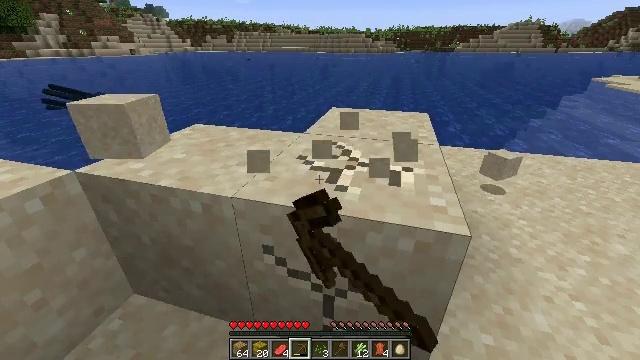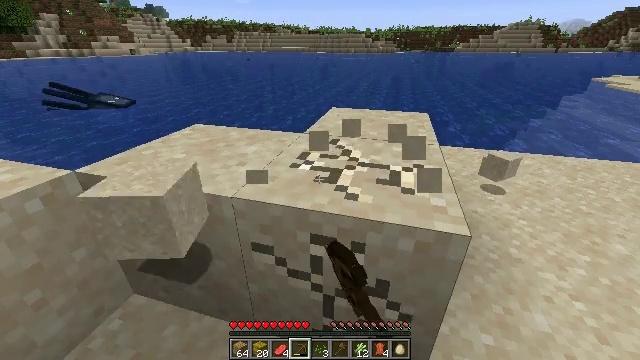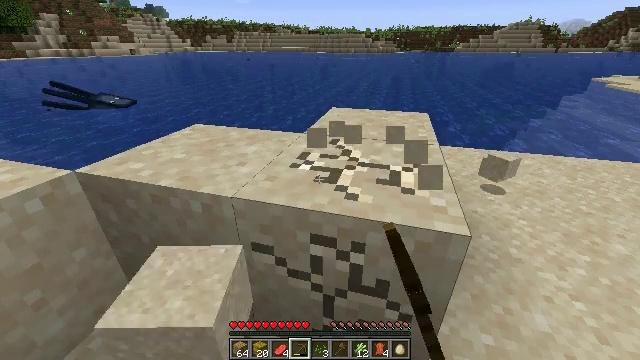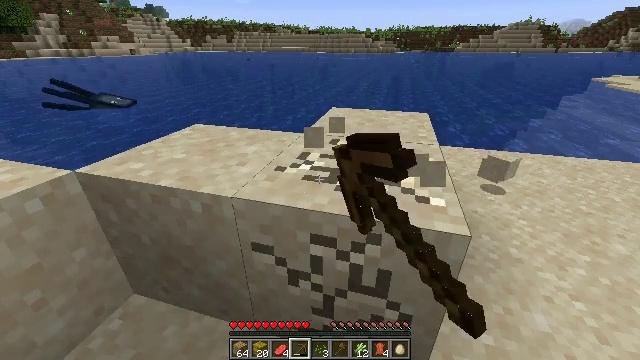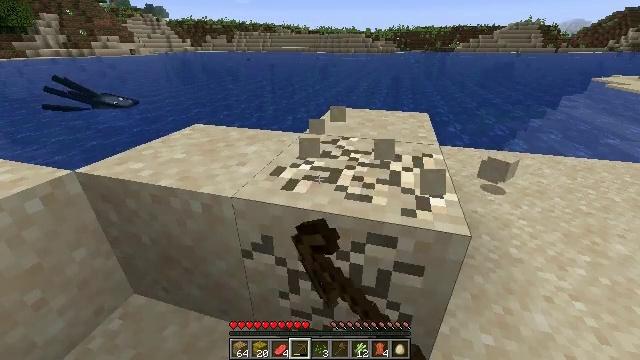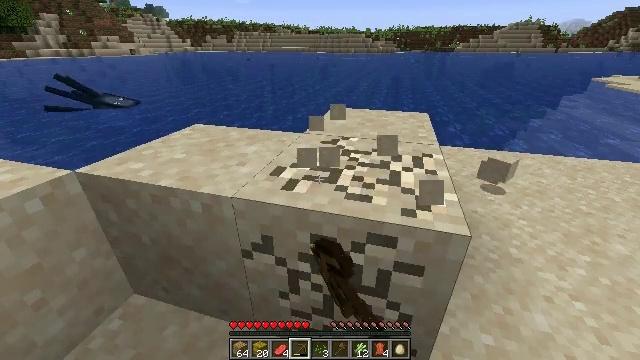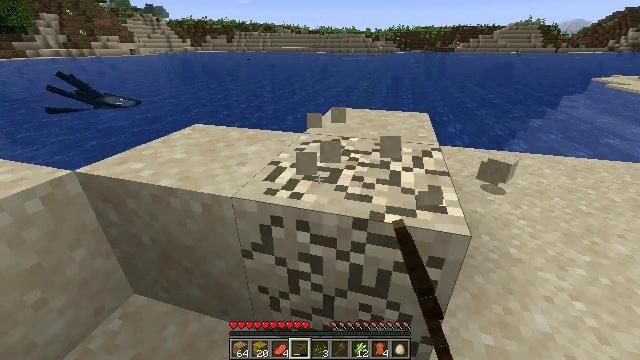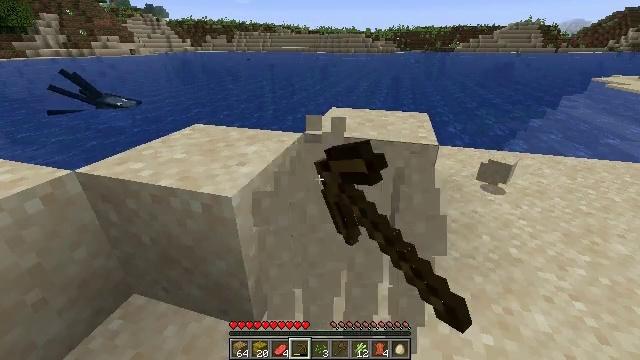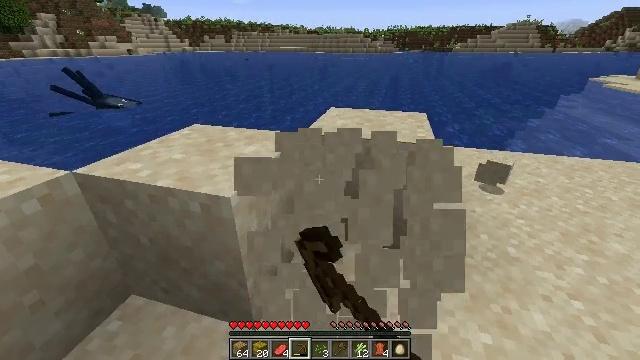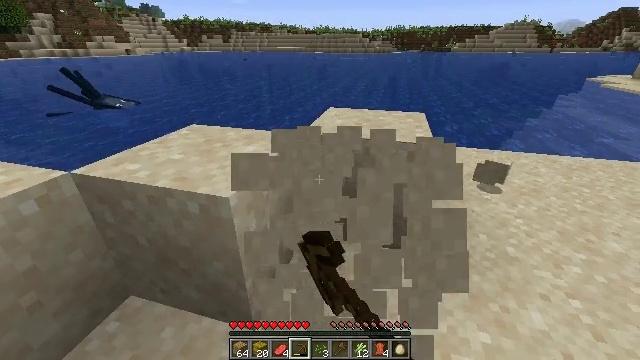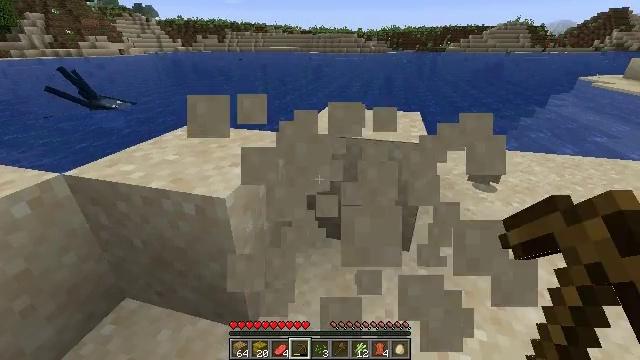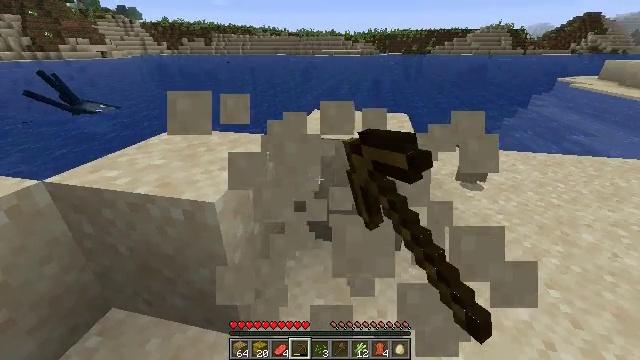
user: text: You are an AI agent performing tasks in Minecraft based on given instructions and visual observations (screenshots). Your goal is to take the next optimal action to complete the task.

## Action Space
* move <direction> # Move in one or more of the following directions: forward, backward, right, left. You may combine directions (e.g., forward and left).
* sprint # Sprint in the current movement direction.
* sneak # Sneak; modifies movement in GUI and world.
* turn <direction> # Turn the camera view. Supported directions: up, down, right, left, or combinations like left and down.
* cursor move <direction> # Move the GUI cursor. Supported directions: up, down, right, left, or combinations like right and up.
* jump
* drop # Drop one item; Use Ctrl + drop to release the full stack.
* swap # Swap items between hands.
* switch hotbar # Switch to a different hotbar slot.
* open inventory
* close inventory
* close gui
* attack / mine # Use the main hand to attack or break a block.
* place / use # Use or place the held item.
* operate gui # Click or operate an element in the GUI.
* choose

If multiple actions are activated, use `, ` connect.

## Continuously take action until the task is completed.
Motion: motion action
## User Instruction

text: Attack the ground to gather sand.
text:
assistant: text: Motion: attack / mine
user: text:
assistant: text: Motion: attack / mine
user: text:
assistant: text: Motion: attack / mine
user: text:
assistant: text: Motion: attack / mine
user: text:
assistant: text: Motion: attack / mine
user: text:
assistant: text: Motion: attack / mine
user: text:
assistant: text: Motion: attack / mine
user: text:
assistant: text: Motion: attack / mine
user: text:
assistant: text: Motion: attack / mine
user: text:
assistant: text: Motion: attack / mine
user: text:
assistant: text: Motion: turn right, attack / mine
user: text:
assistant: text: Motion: attack / mine